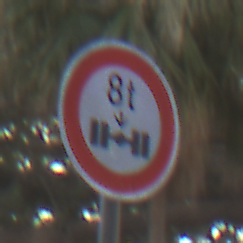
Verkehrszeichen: TatsaechlicheAchslast
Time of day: MorningAfternoon
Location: Outdoor (Suburban)
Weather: PartlyCloudy
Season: NotSpecified
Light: Natural